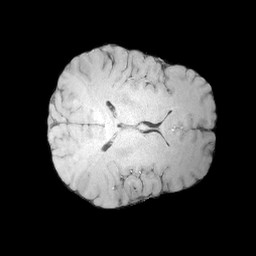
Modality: MP2RAGE
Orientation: axial